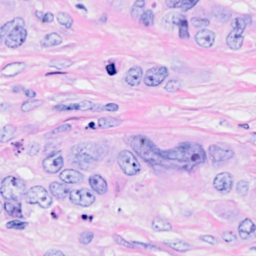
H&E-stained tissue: Breast